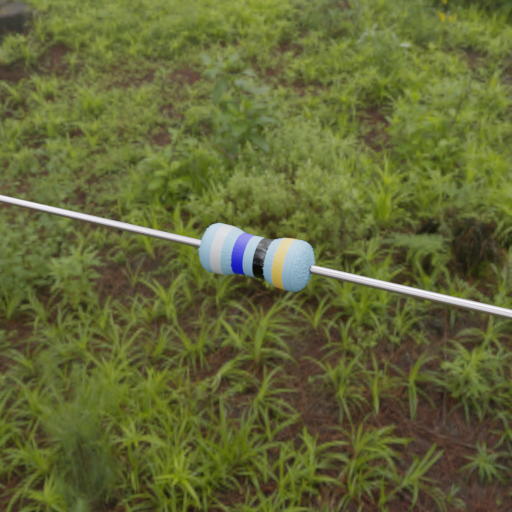
Resistor colour bands (in order): silver, blue, black, gold